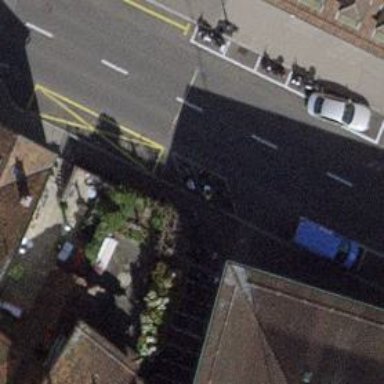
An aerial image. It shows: Motorcycle parking area.